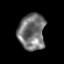
Tissue: prostate
Cell type: T cells
Senescence score: 0.3477
Nuclear area (px): 956
Mean DAPI intensity: 116.513